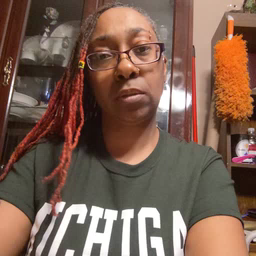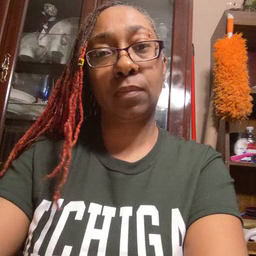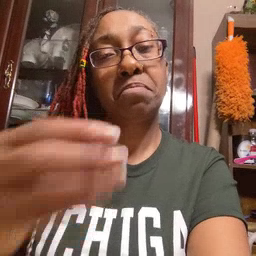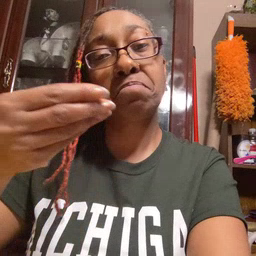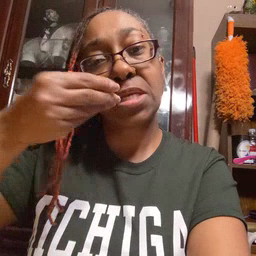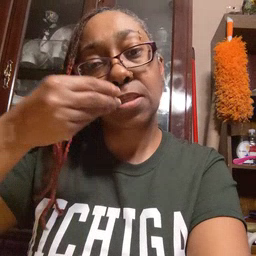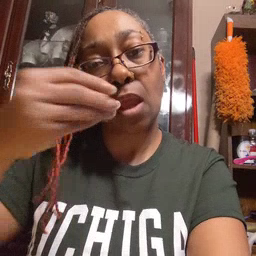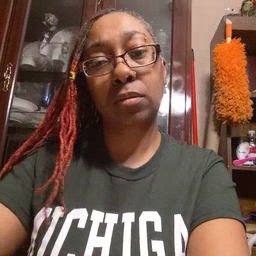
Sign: pizza